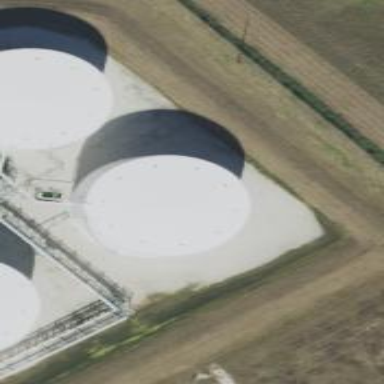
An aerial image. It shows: Storage tank which is man-made and housed in building.